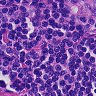
Metastatic tissue present: no